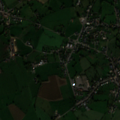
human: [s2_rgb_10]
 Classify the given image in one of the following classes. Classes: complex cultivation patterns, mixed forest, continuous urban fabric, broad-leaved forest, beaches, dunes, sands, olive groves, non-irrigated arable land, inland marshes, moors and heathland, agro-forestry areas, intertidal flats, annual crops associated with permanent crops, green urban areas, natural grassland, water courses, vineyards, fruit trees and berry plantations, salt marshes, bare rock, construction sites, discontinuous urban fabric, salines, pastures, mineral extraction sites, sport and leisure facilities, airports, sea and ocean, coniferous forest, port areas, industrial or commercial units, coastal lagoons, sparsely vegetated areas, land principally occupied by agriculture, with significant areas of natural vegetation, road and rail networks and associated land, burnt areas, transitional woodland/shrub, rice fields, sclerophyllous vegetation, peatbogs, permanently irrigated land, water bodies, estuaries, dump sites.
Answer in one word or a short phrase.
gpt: discontinuous urban fabric, pastures, complex cultivation patterns